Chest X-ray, PA view. Patient: 52 years old, sex F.
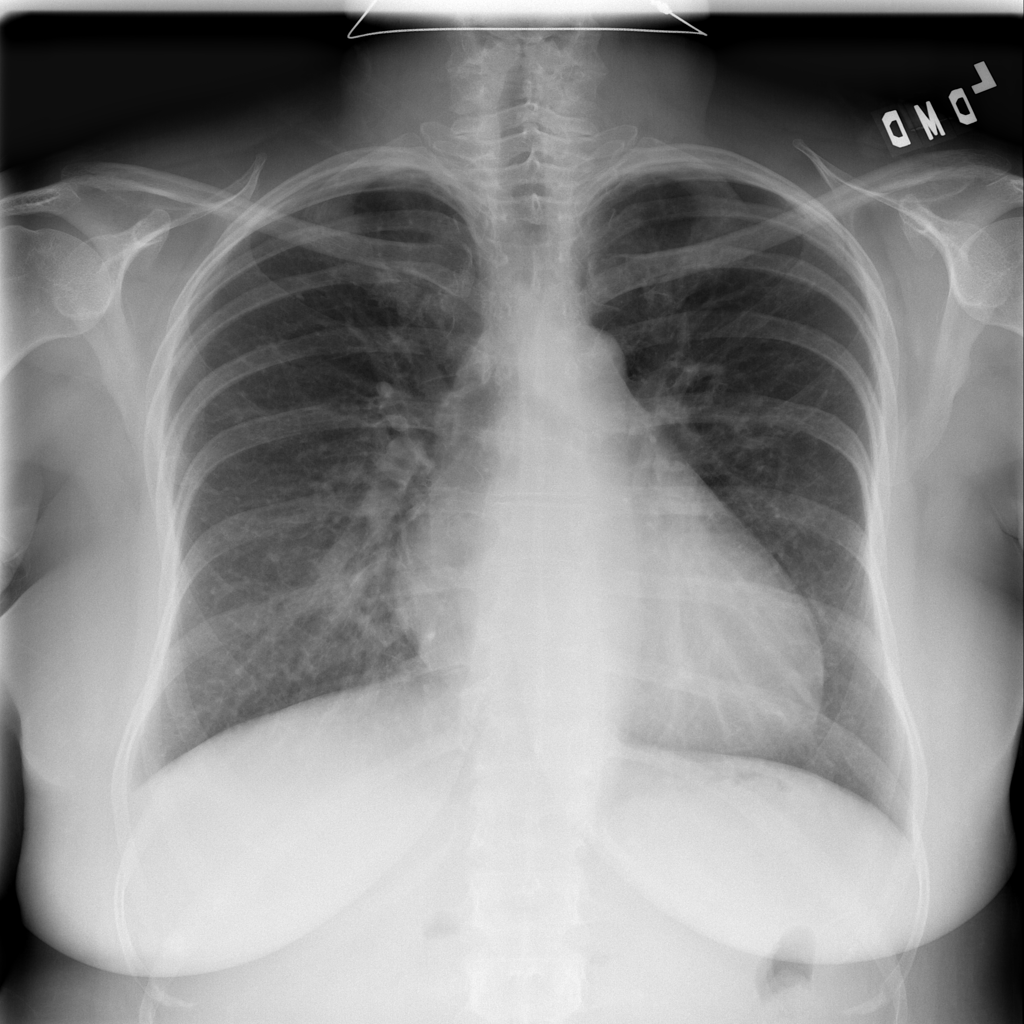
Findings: Infiltration